Field crop: maize
Growth stage: 1
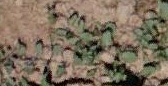
Species: convolvulus